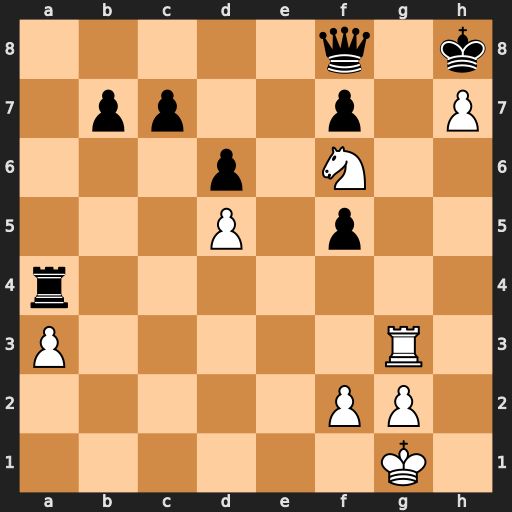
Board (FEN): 5q1k/1pp2p1P/3p1N2/3P1p2/r7/P5R1/5PP1/6K1
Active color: w
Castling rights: -
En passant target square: -
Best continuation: Rg8+ Qxg8 hxg8=Q#